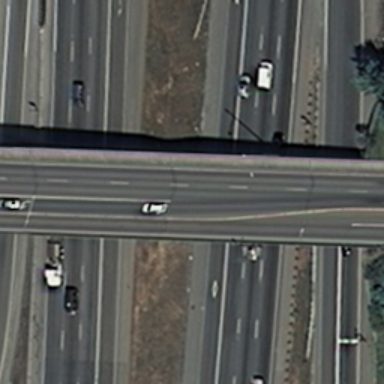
An overpass go across the roads vertically .